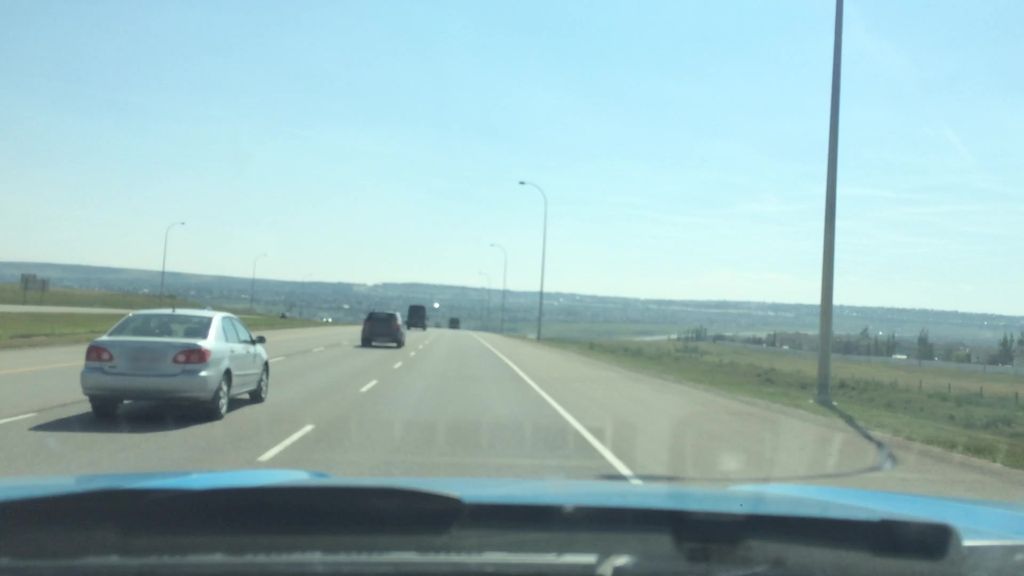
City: calgary